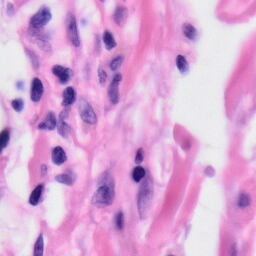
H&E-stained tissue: Skin